Question: Since Magento 1.7.0.1, the "Place Order" button on the review page of PayPal Express is disabled by default.
When the user ticks both checkboxes, it stays disabled. The user needs to tick the checkboxes click on "Update Order Data". After the site is reloaded, "Place Order"/"Kaufen" is enabled.
How can this bug be fixed? It is also present in 1.7.0.2.

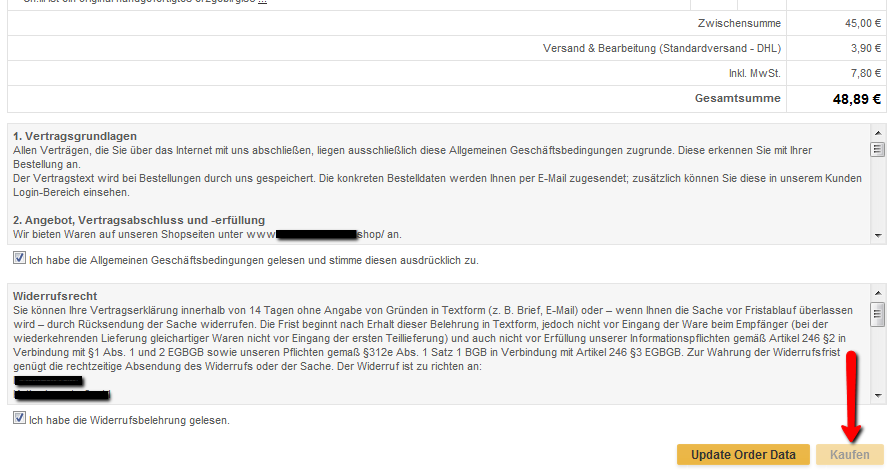
Answer: For me this is more like a bug or unexpected behavior,
because the agreements checkbox is not related with the customer
address and it doesn't have any business with PayPal express :)
I found a workaround, that works for me, but I can't say that it's
is a example of the best development practices.
: The problem comes from the fact, that on the PayPal Express review page we have JavaScript functions, that activate an event handler on change of all form elements. This event handler disable the "place order" button. This should work in that way if we change for element, that is related with the customer address ... Well of course the agreement checkboxes are not related with the customer address and seems, that the folks from Magento missed, that moment :)
:
1. find file "template/paypal/review.phtml" ... if you don't have this file in your theme, just copy it from the base theme
2. Add add the lines of code after //Workaround to unbind the event listeners for the agreement checkboxes at the bottom of the file. Take the code from here: https://gist.github.com/<PHONE>
Basically this recreates agreement checkboxes and as side effect the new checkboxes, don't have event listeners, that disable the place order button.
Hope, that it helps :)